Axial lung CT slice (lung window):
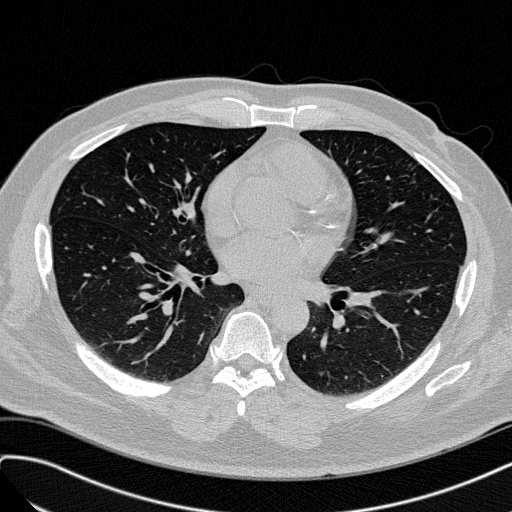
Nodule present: no